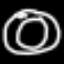
Label: donut